Aerial crown-view tile of a tropical tree (Barro Colorado Island, Panama), acquired 20250616:
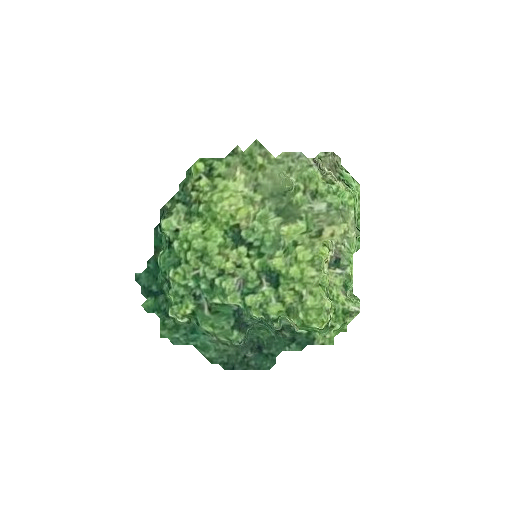
Species: Anacardium excelsum
GBIF accepted scientific name: Anacardium excelsum
Crown area: 55.601 m²